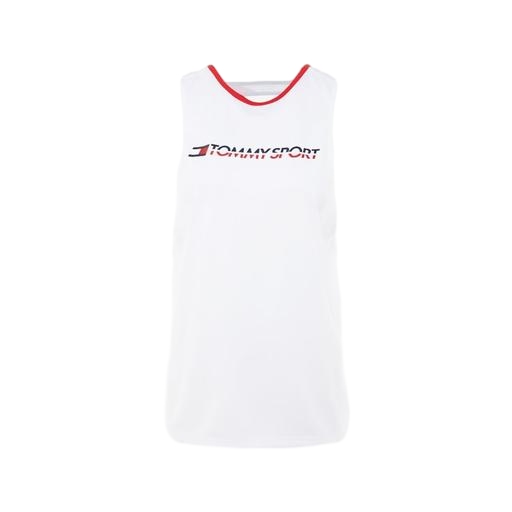
branded tank-top, sleeveless and small logo, logo tank, white background